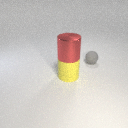
large yellow rubber cylinder in front of small gray rubber sphere